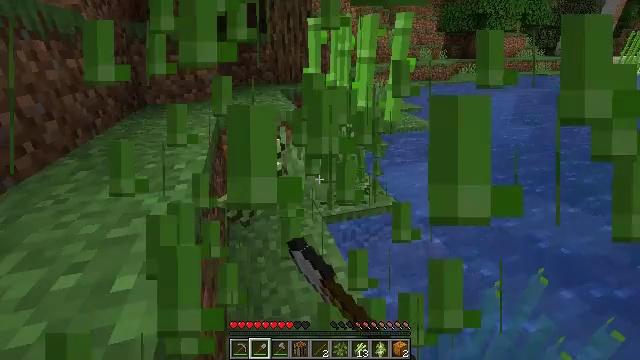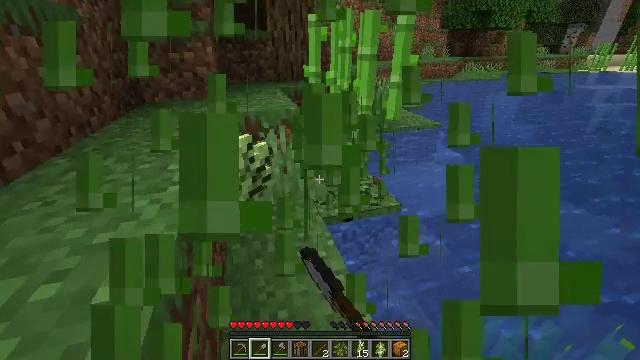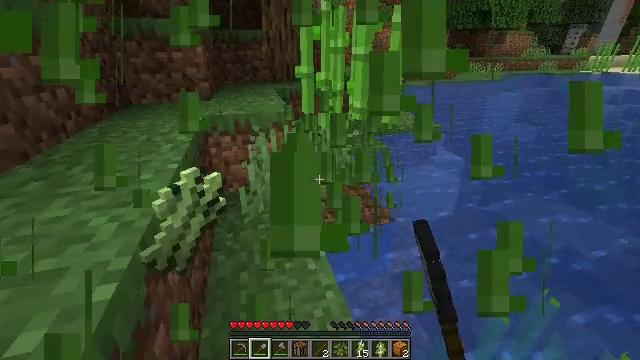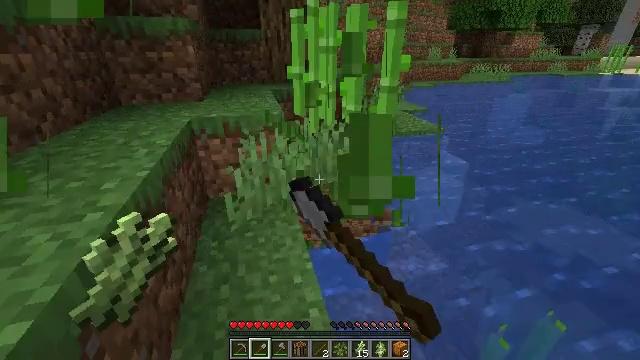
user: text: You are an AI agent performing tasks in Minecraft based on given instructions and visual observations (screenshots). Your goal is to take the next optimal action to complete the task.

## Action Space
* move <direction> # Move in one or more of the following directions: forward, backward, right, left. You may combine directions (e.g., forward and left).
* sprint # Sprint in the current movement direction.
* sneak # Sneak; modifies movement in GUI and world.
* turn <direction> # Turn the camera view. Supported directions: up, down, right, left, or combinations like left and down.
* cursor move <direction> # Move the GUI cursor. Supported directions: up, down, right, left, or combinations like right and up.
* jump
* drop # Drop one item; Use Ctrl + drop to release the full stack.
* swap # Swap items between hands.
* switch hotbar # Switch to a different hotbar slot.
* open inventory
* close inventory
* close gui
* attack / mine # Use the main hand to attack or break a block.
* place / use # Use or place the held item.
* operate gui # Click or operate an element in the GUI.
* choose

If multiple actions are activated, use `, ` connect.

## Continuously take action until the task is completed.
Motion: motion action
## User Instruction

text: Cut down the sugar cane stalks.
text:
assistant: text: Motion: move forward, attack / mine
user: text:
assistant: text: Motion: move forward and move right, attack / mine
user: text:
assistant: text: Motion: move forward and move right, turn left, attack / mine
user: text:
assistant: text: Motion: no_op